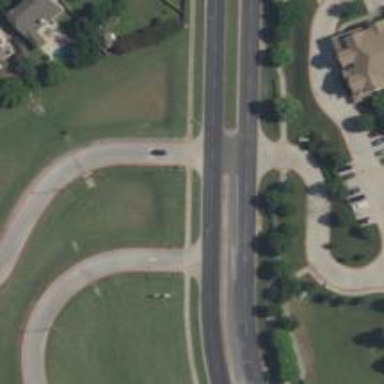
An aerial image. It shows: Secondary link road.